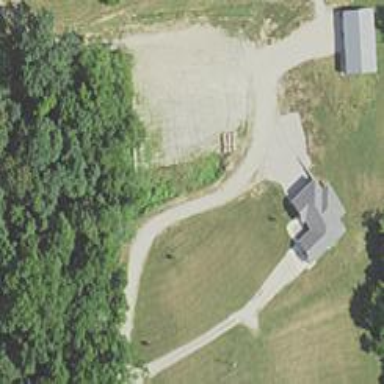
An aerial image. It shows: Driveway.